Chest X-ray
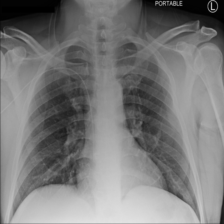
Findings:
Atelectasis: negative
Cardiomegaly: negative
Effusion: negative
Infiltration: negative
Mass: negative
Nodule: negative
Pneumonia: negative
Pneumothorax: negative
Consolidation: negative
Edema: negative
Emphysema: negative
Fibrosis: negative
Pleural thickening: negative
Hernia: negative